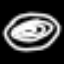
Label: donut